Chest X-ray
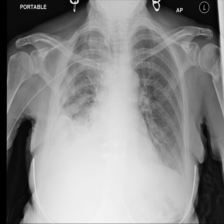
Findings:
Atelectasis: negative
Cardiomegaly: negative
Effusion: negative
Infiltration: negative
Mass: negative
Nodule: positive
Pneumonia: negative
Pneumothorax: negative
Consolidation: negative
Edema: negative
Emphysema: negative
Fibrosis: negative
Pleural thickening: negative
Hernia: negative